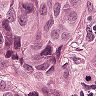
Metastatic tissue present: yes